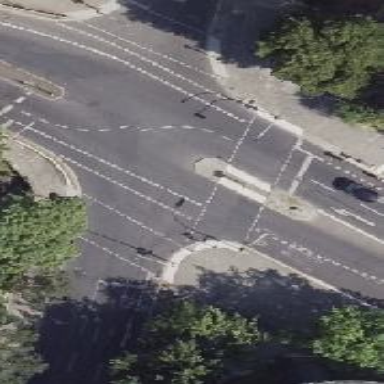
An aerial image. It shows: Traffic island located on footway.